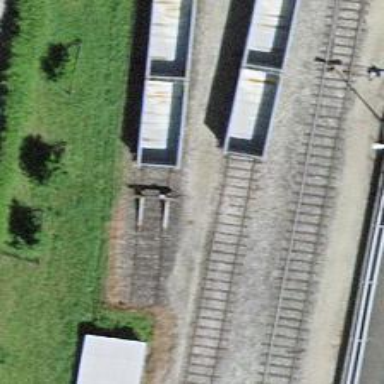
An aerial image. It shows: Single railway spur track.